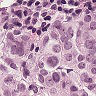
Metastatic tissue present: yes